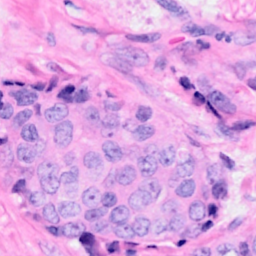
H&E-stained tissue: Breast